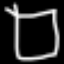
Label: square